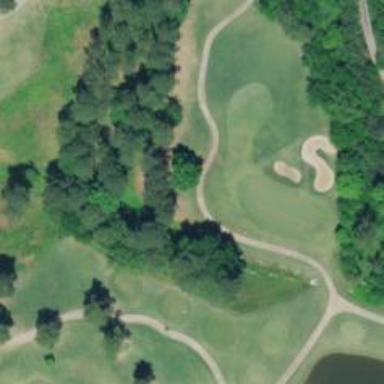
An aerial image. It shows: Golf fairway surrounded by grass.